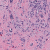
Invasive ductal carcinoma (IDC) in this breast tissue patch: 0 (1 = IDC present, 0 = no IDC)